Interaction volume radius: 5 \u00c5
Interaction volume height: 20 \u00c5
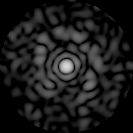
Disorder parameter: 0.8388